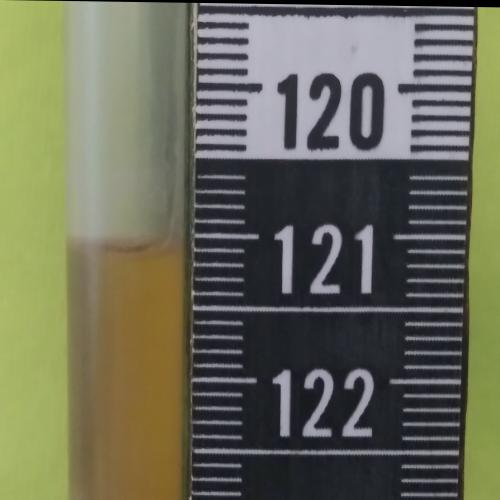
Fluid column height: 121.1 cm